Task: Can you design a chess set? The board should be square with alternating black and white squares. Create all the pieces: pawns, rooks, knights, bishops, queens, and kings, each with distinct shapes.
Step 2197:
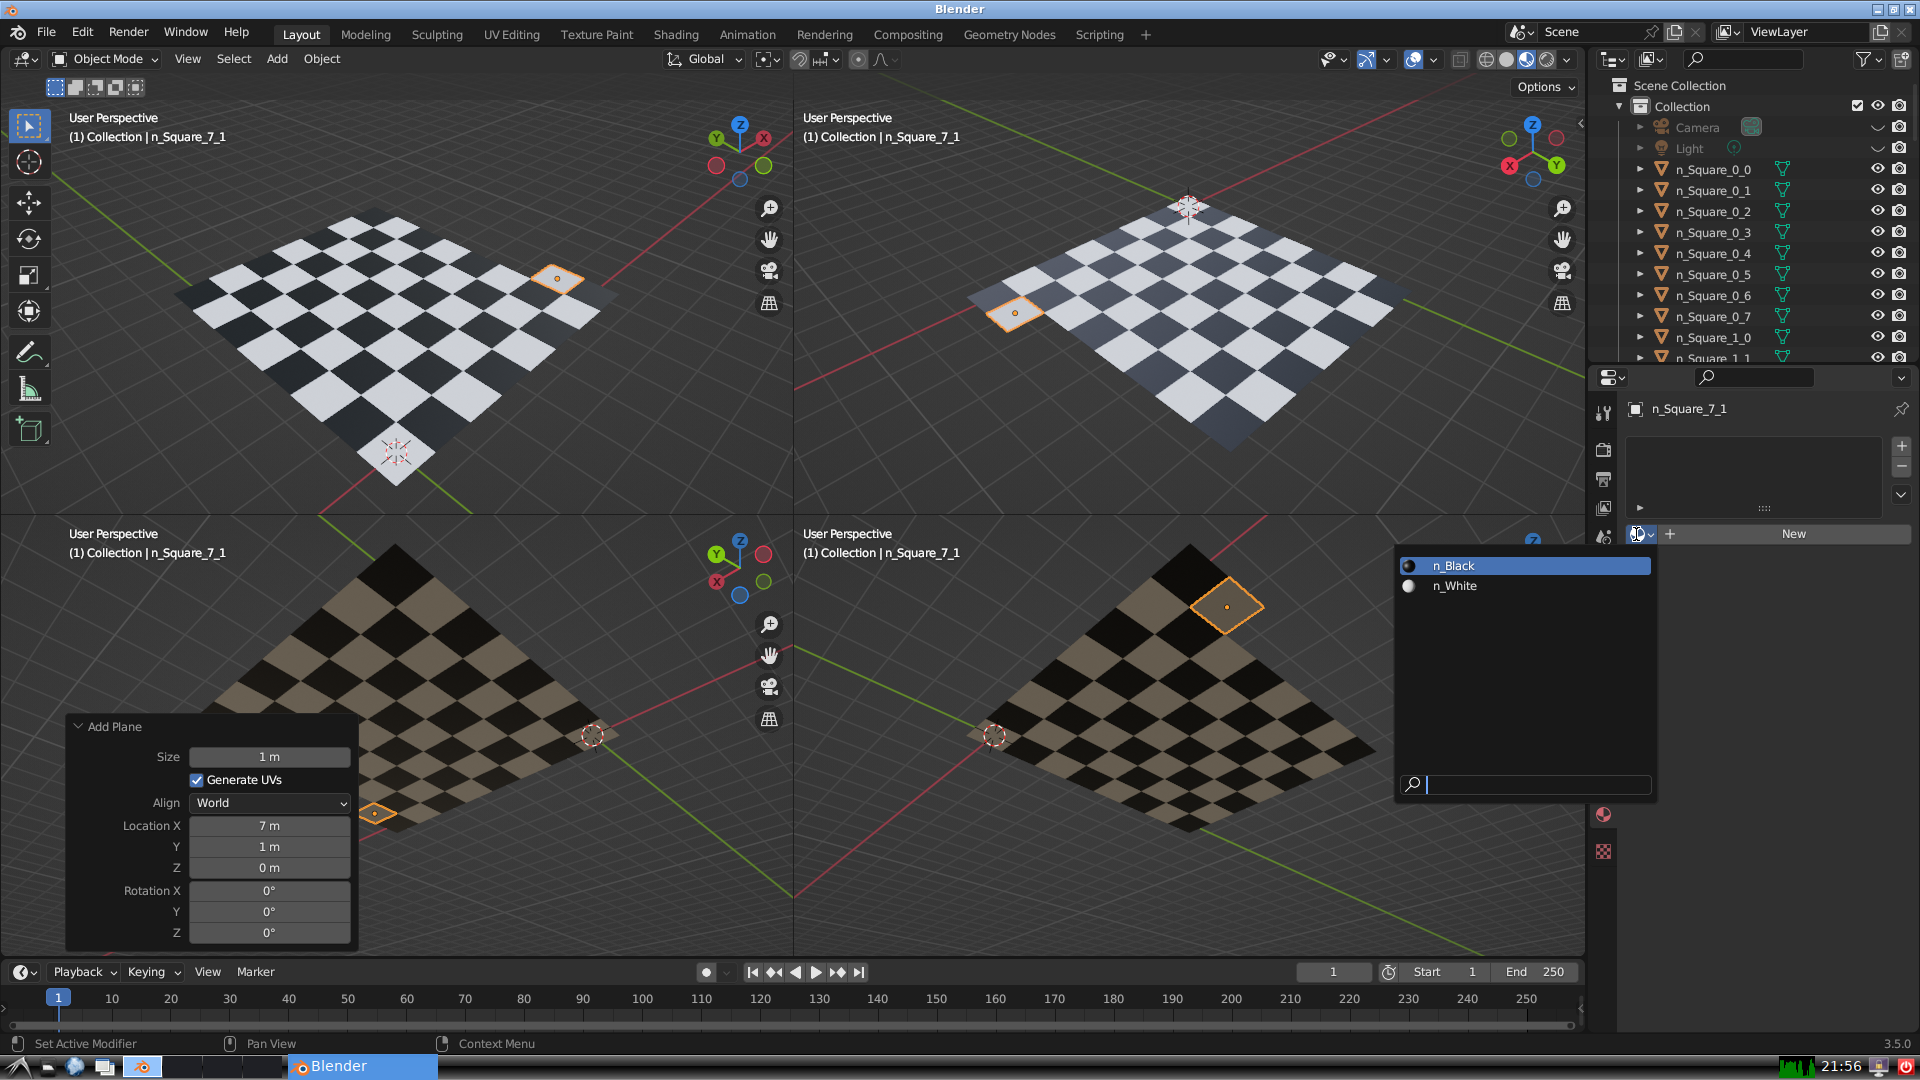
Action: input_text: n_White